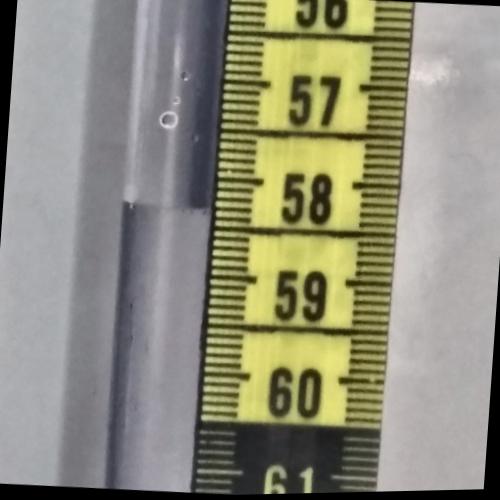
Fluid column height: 58.3 cm